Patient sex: M
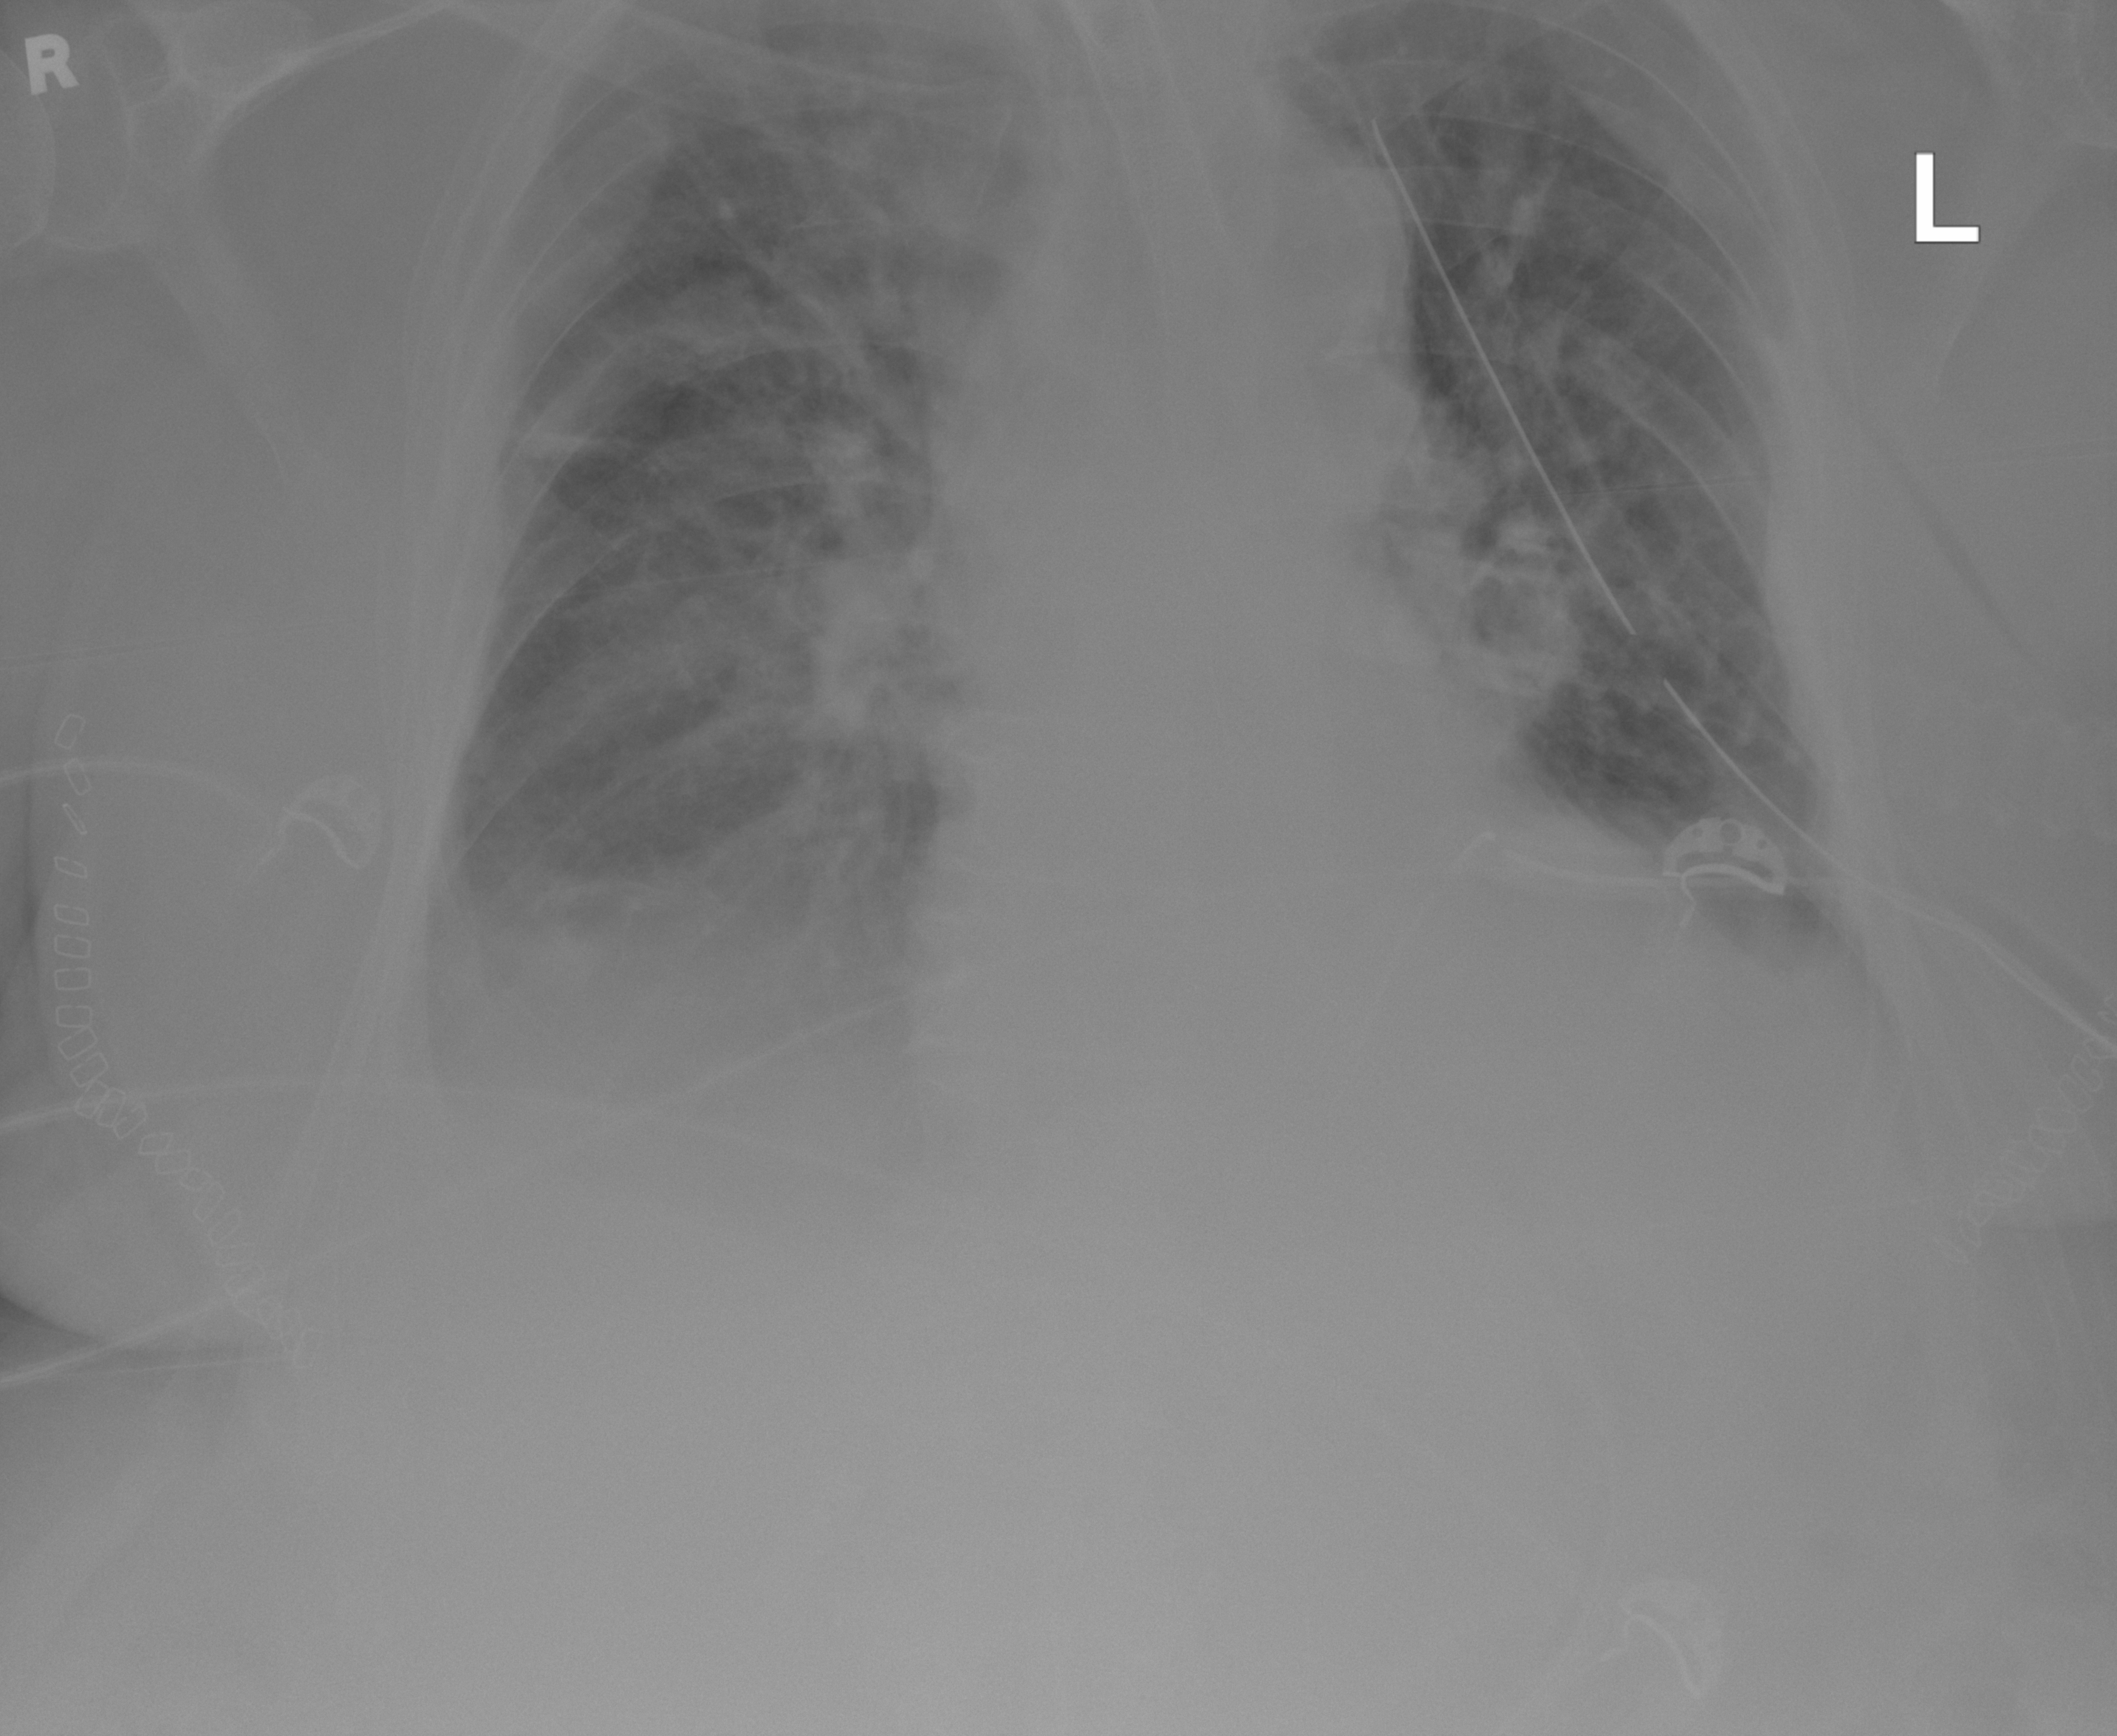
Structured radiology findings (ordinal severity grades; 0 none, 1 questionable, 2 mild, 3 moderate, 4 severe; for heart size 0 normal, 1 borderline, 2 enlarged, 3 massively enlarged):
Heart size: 0
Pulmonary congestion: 2
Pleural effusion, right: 2
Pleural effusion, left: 2
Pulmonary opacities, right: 2
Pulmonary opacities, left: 0
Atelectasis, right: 2
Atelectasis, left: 0